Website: bh-photo
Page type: billing-address
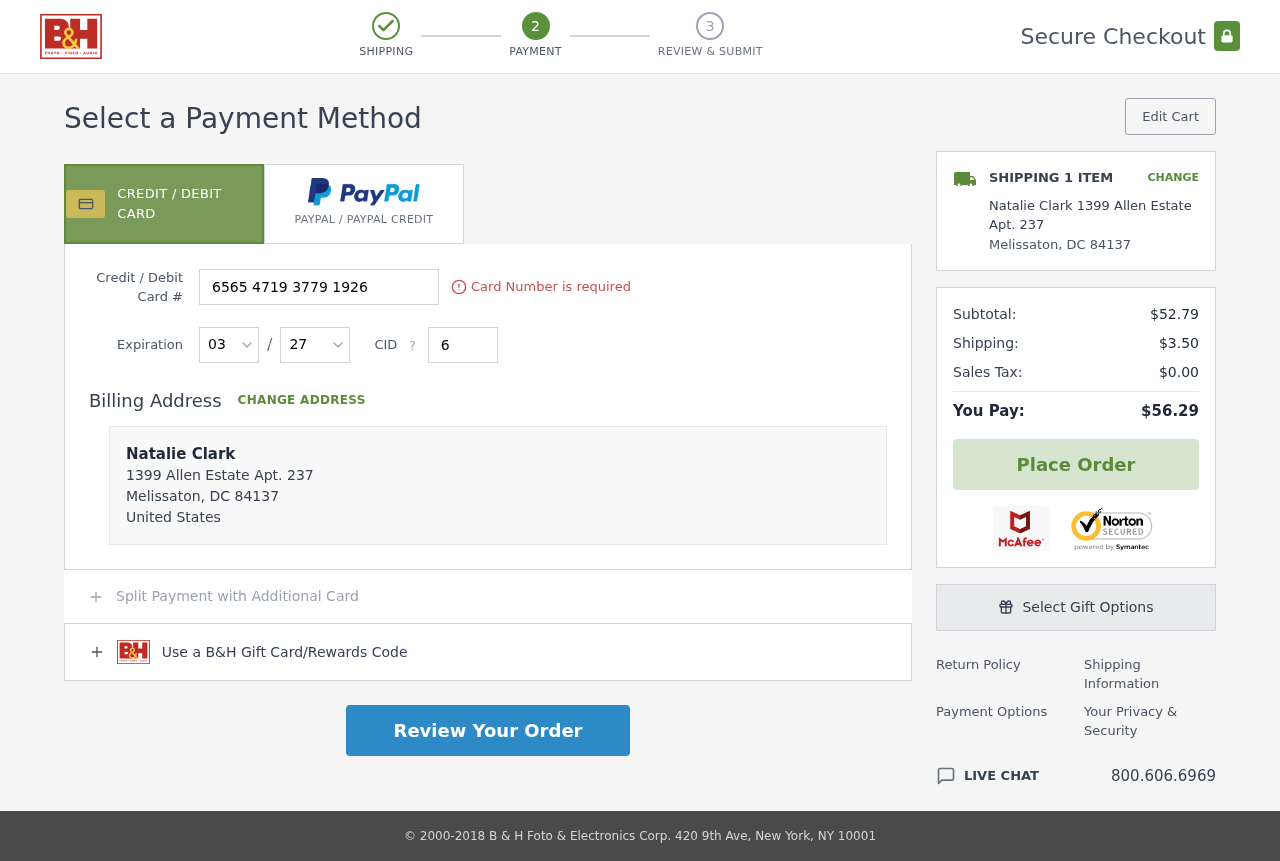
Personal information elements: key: PII_CARD_CVV
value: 691
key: PII_CARD_EXPIRY_MONTH
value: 03
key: PII_CARD_EXPIRY_YEAR
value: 27
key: PII_CARD_NUMBER
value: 6565 4719 3779 1926
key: PII_CITY
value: Melissaton
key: PII_COUNTRY
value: United States
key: PII_FULLNAME
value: Natalie Clark
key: PII_FULLNAME2
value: Natalie Clark
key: PII_POSTCODE
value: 84137
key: PII_STATE_ABBR
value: DC
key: PII_STREET
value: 1399 Allen Estate Apt. 237
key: PII_STATE
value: DC
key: PII_POSTCODE_FULL
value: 84137
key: PII_POSTCODE_NUMERIC
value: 84137
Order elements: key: ORDER_NUM_ITEMS
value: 1
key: ORDER_SUBTOTAL
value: $52.79
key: ORDER_SHIPPING_COST
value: $3.50
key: ORDER_TAX
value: $0.00
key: ORDER_TOTAL
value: $56.29